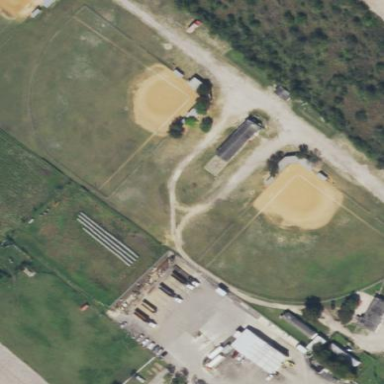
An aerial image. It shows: Baseball pitch for leisure land.